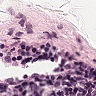
Metastatic tissue present: no